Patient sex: F
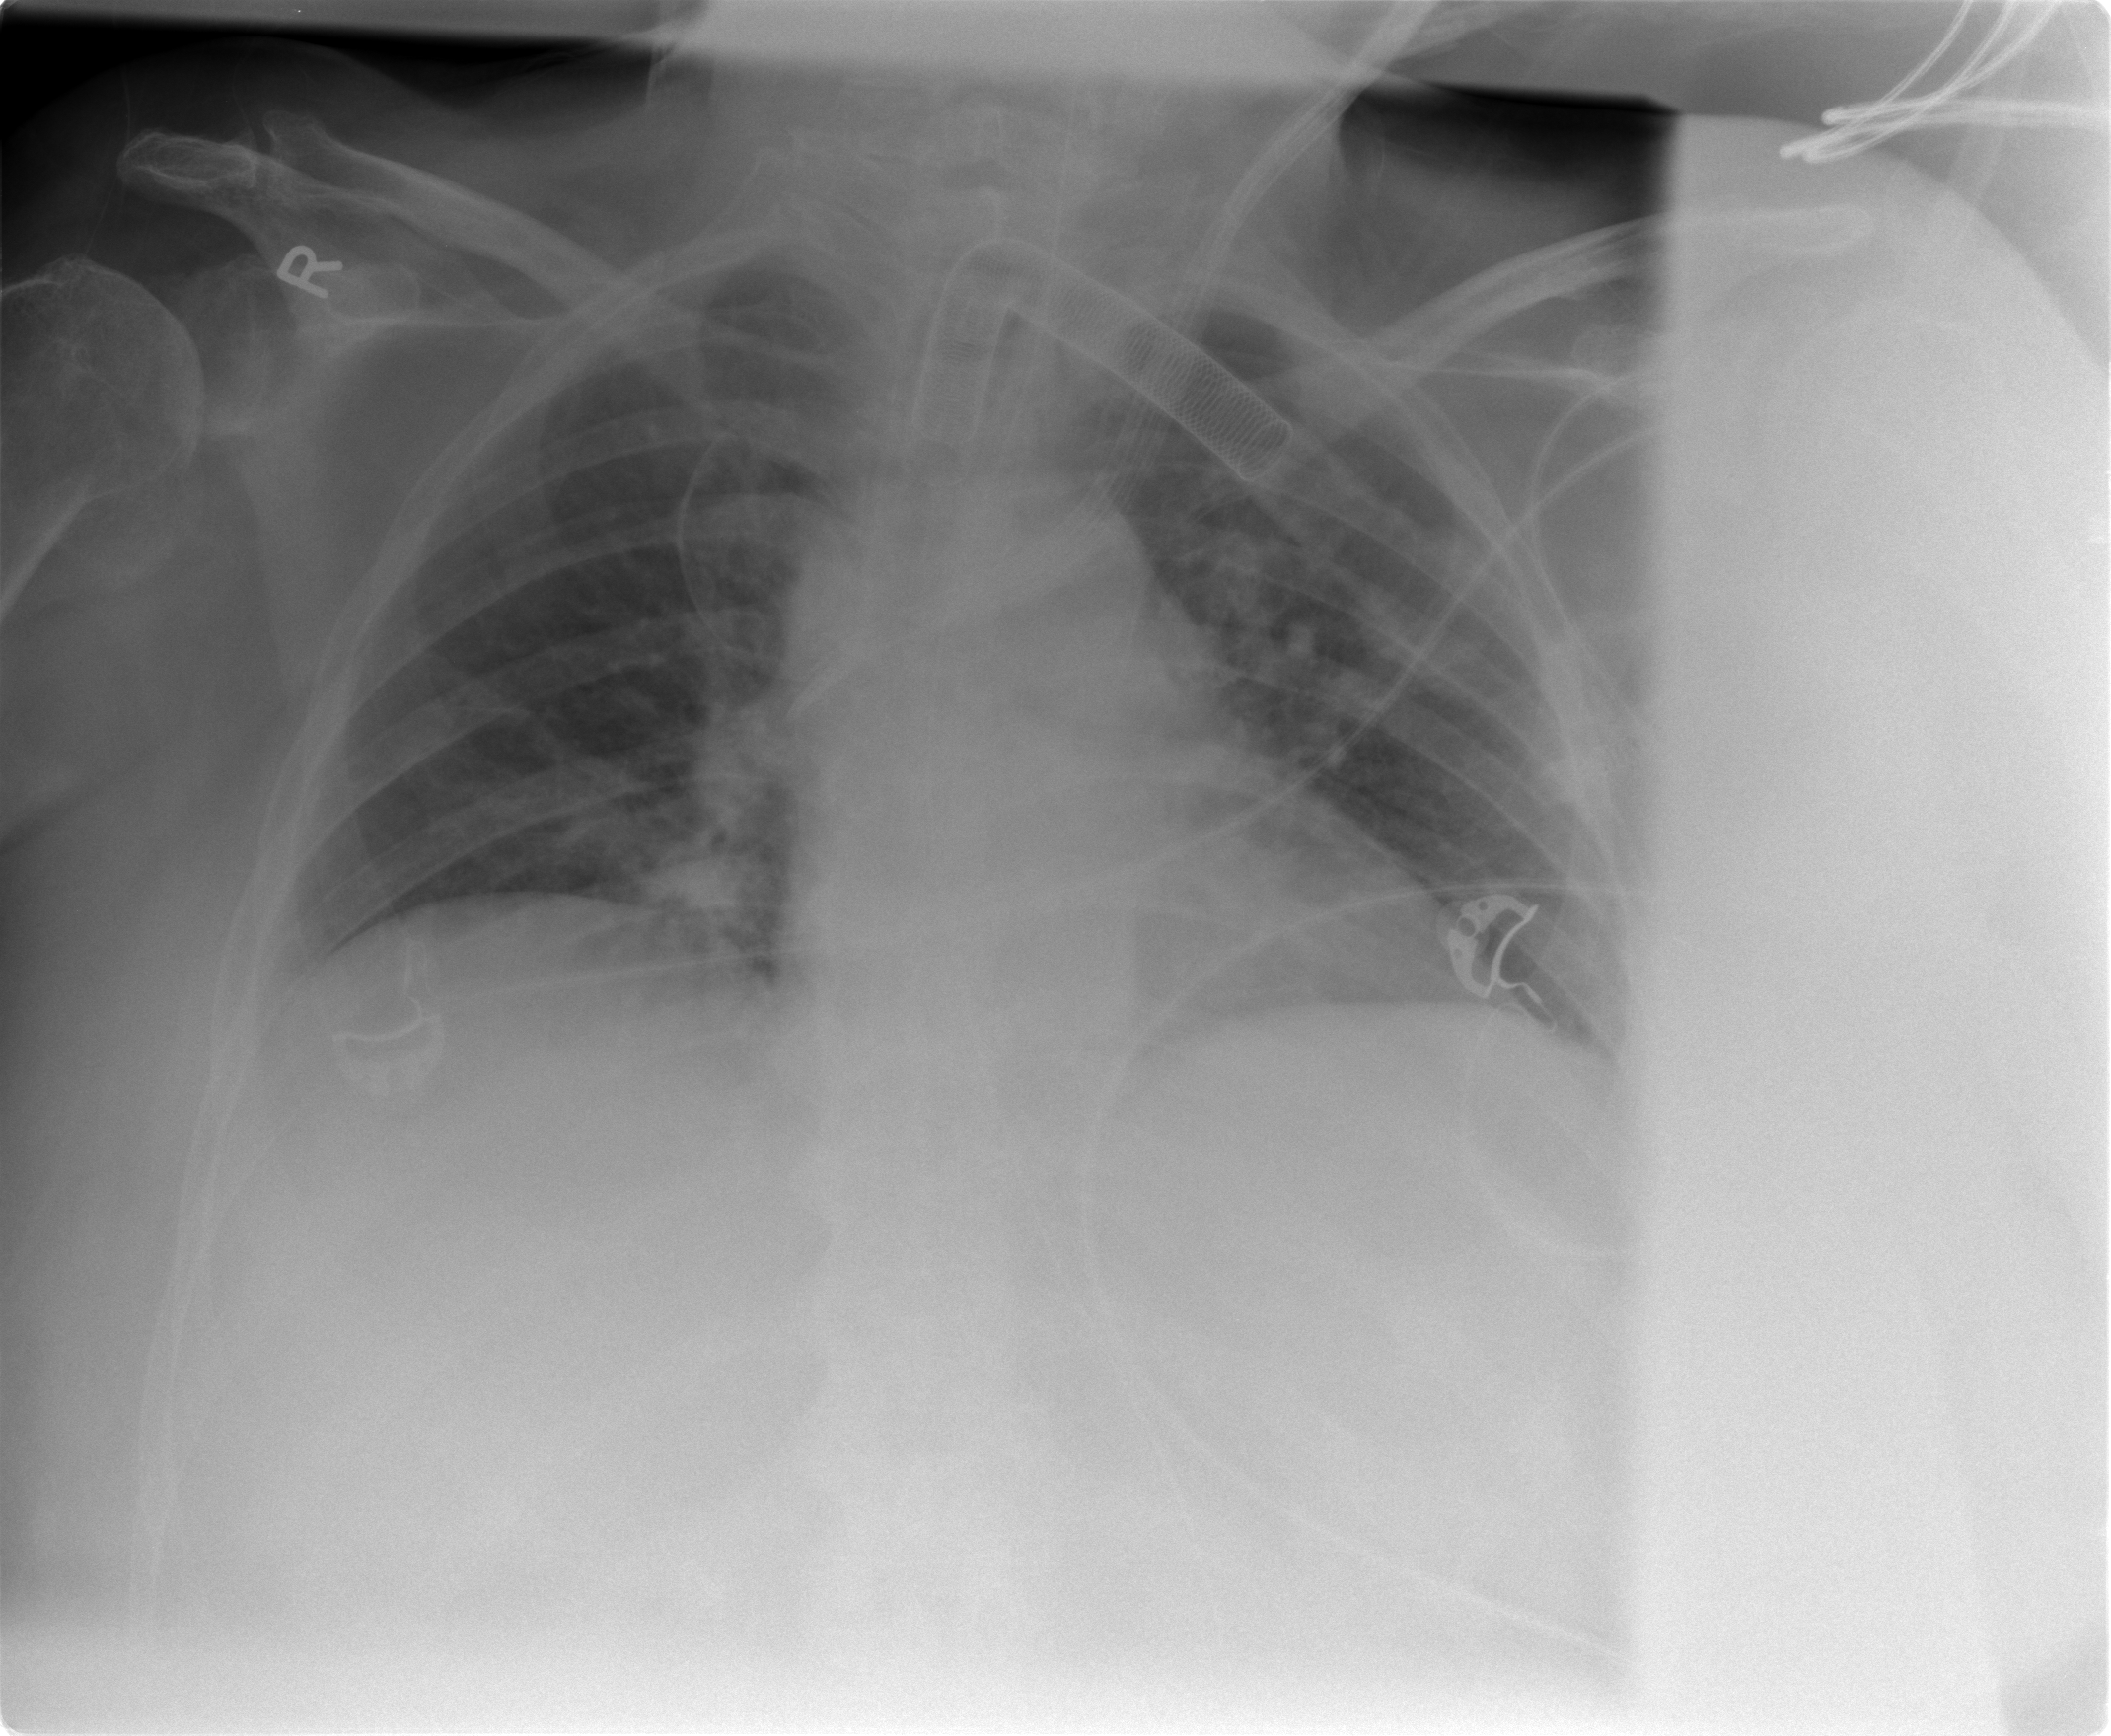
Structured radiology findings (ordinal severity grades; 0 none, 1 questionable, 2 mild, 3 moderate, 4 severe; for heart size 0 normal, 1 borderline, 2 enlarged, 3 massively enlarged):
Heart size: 0
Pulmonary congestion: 2
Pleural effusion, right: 0
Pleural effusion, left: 2
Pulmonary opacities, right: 0
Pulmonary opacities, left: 2
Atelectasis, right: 0
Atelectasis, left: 2